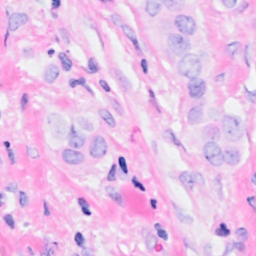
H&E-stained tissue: Breast